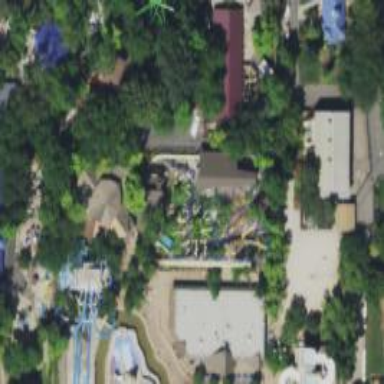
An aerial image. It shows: Thrilling roller coaster attraction.